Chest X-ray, PA view. Patient: 57 years old, sex F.
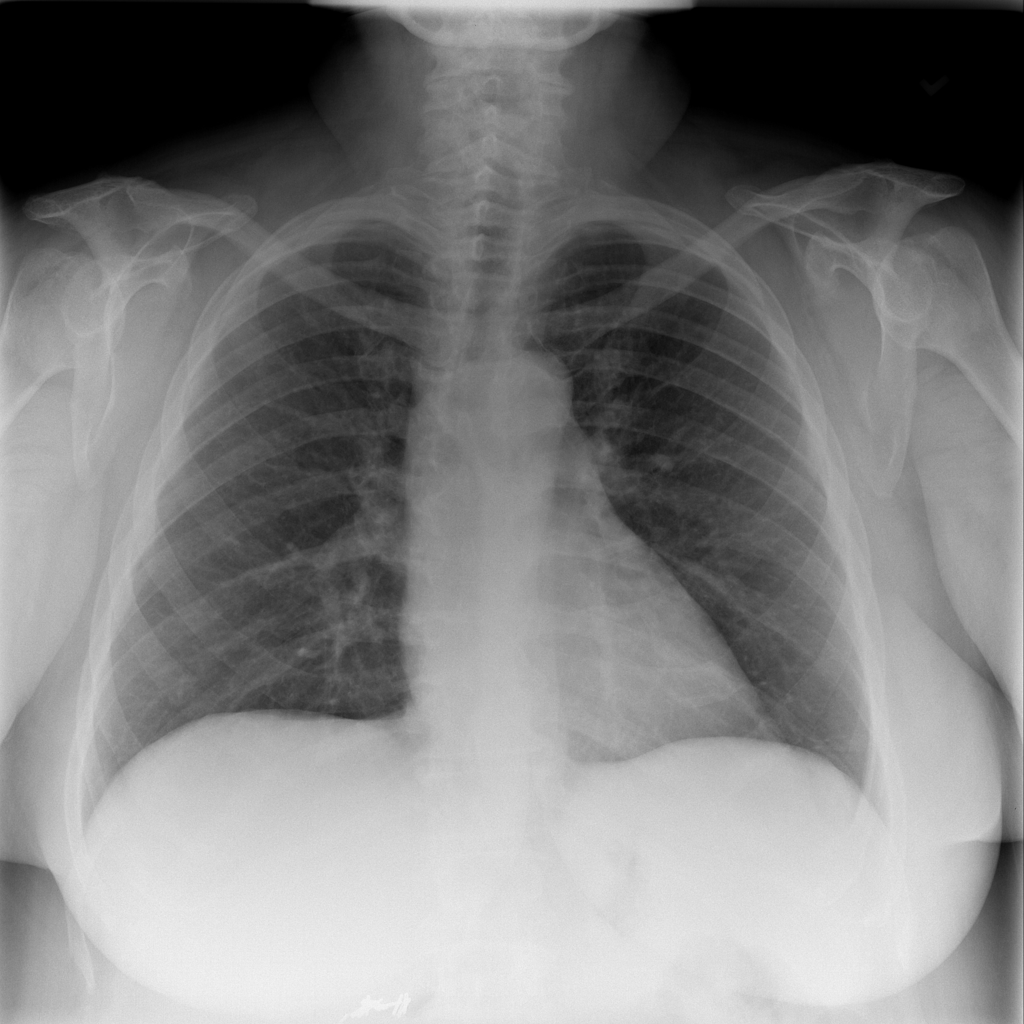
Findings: No Finding